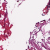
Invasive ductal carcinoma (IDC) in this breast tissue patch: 0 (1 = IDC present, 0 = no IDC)